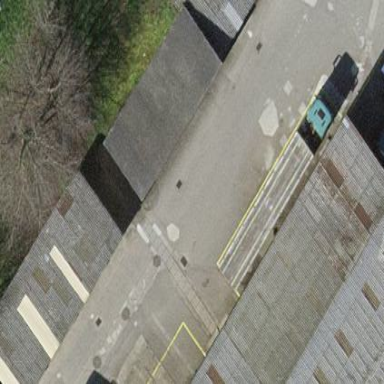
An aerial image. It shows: Industrial building.